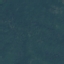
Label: Forest